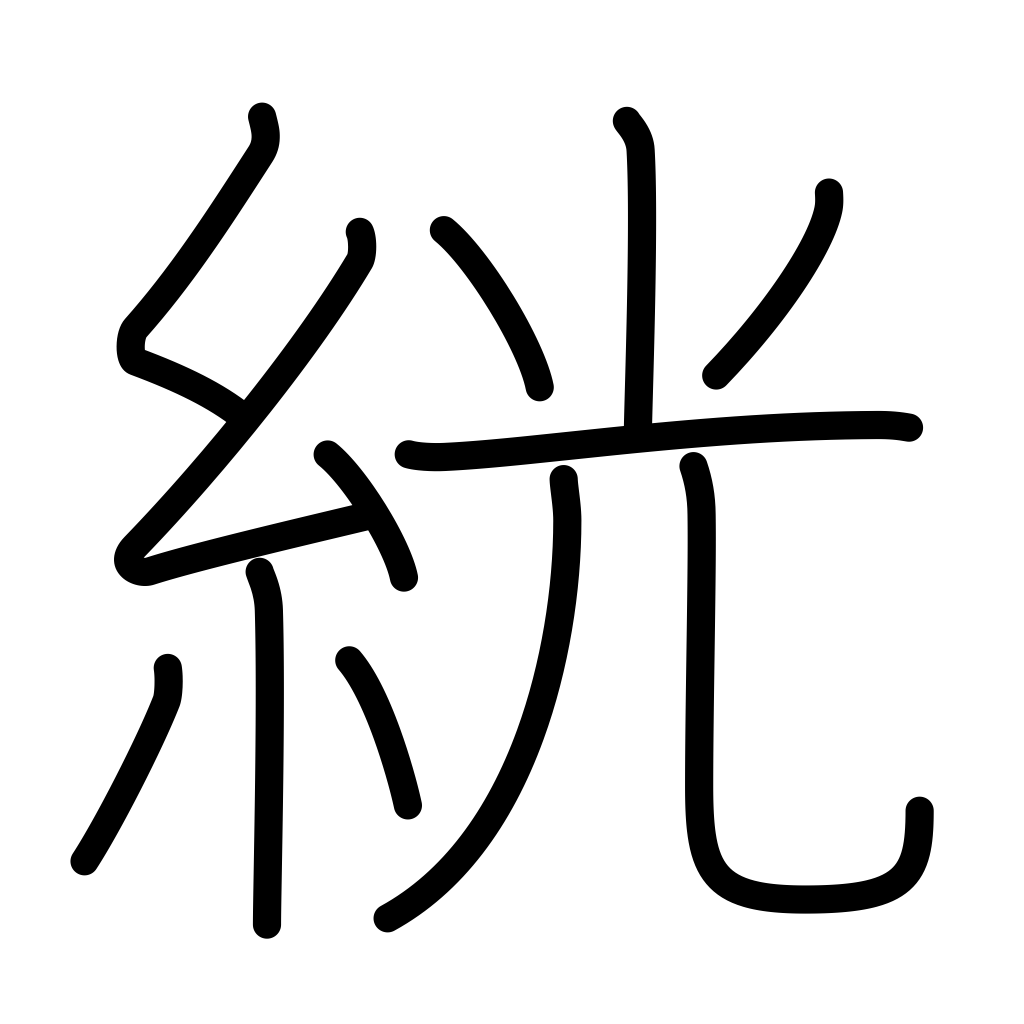
Meaning: white rice